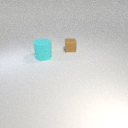
large cyan rubber cylinder in front of small brown rubber cube